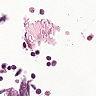
Metastatic tissue present: no